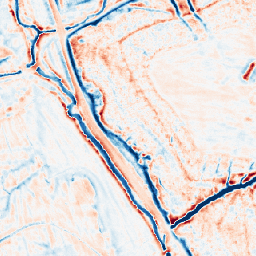
Category: edge_preserving
Decomposition family: bilateral
Decomposition parameters: d: 15
sigma_color: 25
sigma_space: 25
Upsampling method: nearest
Upsampling parameters: scale: 4
Upsampling scale: 4